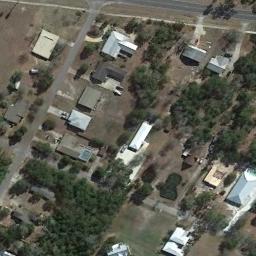
Label: residential